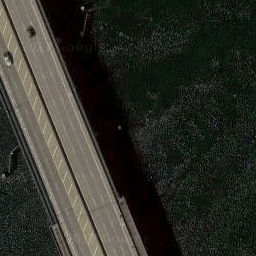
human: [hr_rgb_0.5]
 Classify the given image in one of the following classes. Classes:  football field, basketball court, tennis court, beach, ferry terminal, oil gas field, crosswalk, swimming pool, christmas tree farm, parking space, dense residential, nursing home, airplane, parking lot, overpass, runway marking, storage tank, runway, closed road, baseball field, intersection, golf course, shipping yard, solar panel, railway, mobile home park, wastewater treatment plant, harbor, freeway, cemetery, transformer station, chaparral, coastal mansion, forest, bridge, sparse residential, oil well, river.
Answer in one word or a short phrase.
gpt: bridge